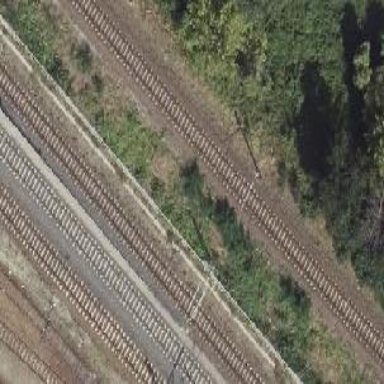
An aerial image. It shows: Railway track with contact lines for electrification.